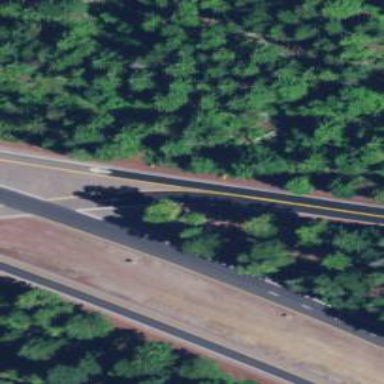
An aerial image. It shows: Trunk link highway.